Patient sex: M
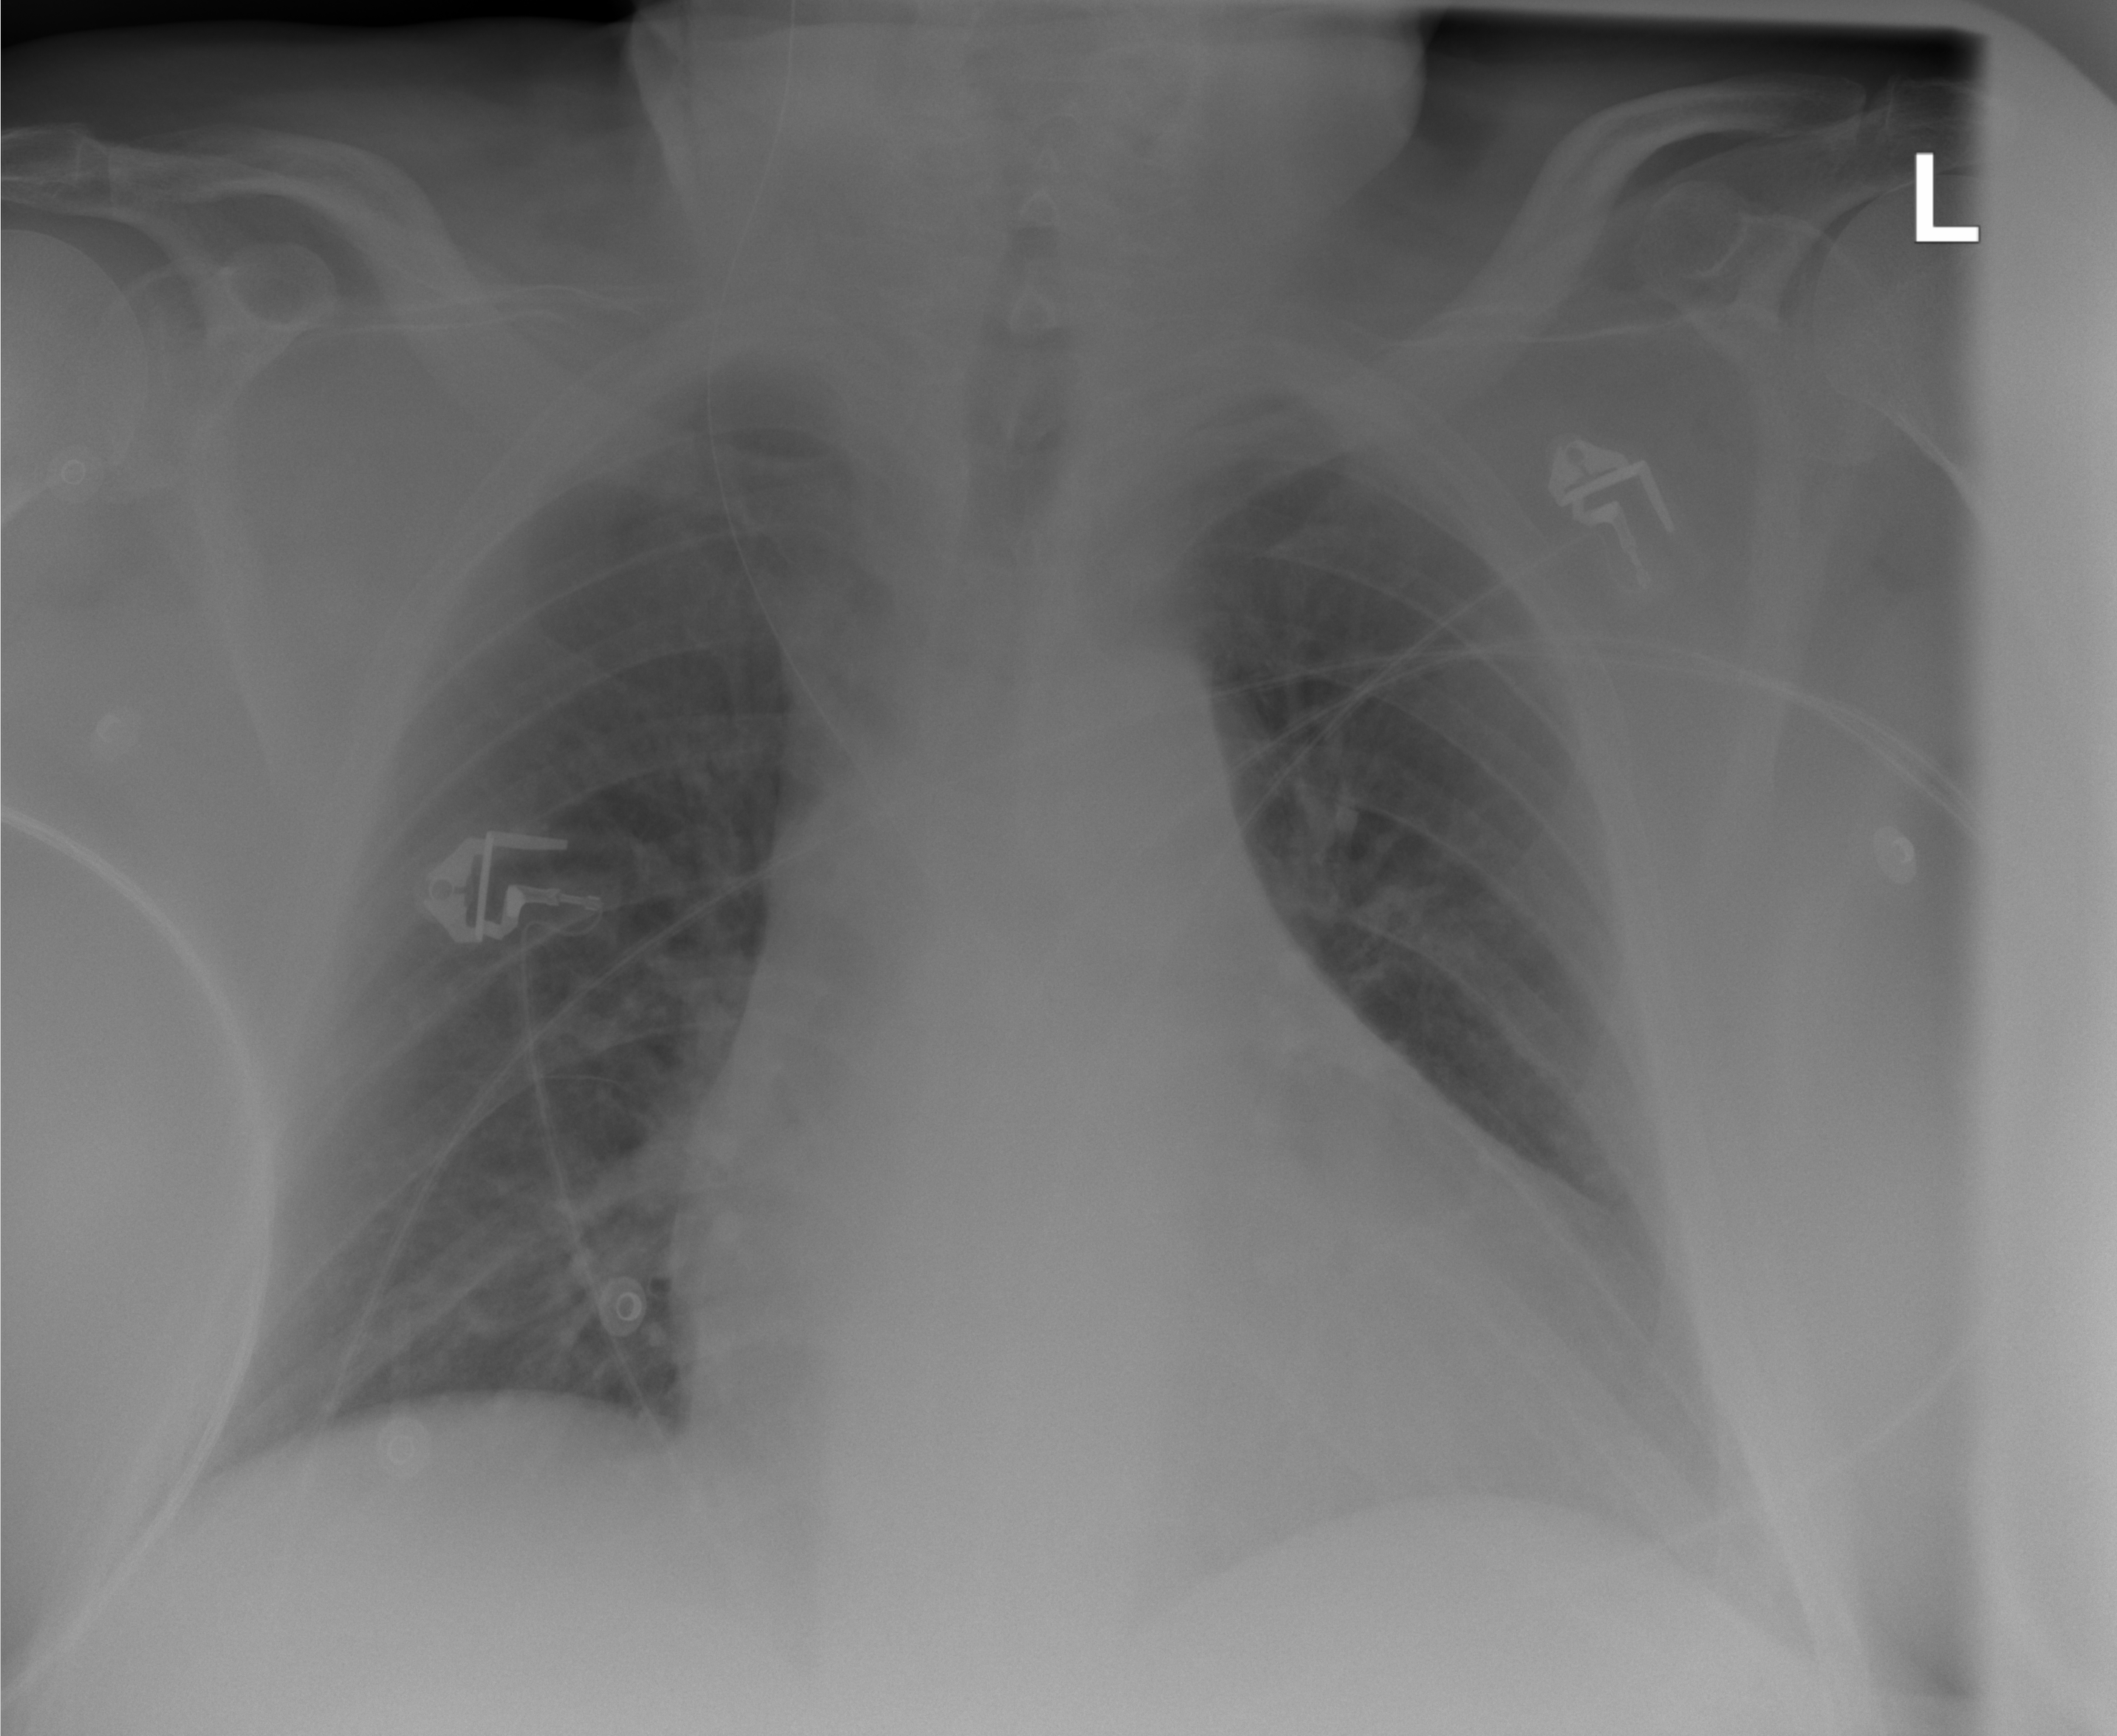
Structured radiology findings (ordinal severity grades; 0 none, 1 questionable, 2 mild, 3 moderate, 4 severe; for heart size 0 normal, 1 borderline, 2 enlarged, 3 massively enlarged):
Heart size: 3
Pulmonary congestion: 2
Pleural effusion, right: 0
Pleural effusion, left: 0
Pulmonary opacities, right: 0
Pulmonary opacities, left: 0
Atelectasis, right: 0
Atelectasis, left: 0